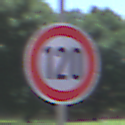
Verkehrszeichen: Geschwindigkeit120
Umgebung: Outdoor, Nature
Tageszeit: Midday
Wetter: Clear
Licht: Natural
Jahreszeit: Summer
Kontrast: HighContrast